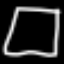
Label: square